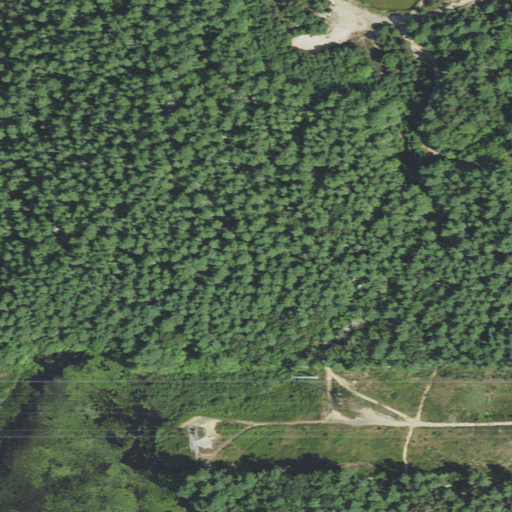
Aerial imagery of mountain in Massachusetts named Federal Hill containing evergreen forest, grassland, herbaceous wetlands, open water, open development, and mixed forest